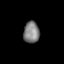
Tissue: lung
Cell type: Endothelial cells
Senescence score: 0.7174
Nuclear area (px): 339
Mean DAPI intensity: 125.271